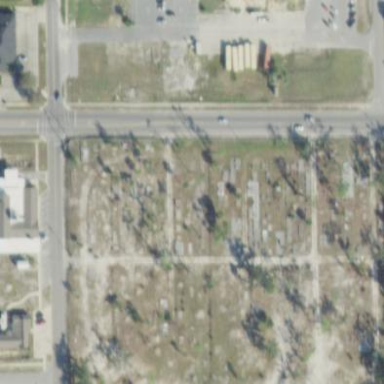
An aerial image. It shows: Cemetery.